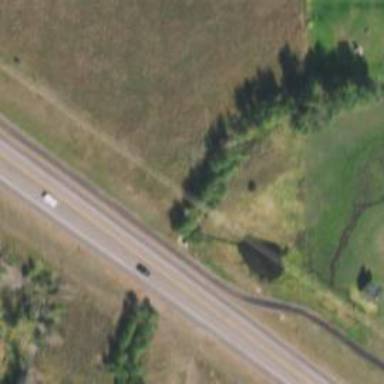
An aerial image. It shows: Culvert tunnel.